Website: macys
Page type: account-selection
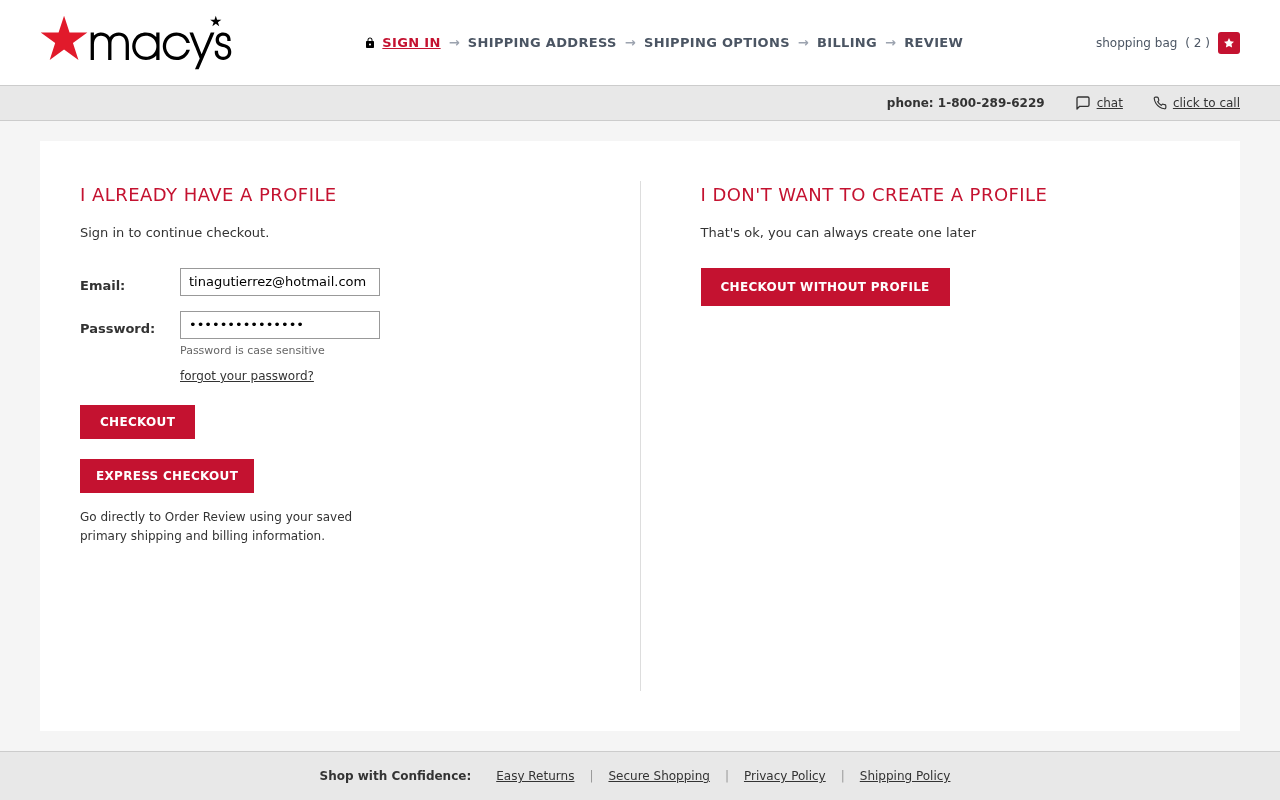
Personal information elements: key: PII_EMAIL
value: tinagutierrez@hotmail.com
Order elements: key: ORDER_NUM_ITEMS
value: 2